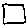
Label: square